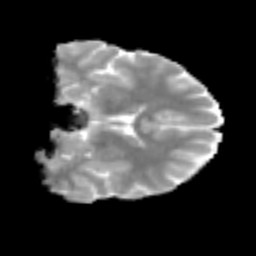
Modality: MD
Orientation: coronal
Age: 23
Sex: male
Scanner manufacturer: siemens
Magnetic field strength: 3 T
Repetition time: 2.3 s
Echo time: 0.085 s